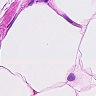
Metastatic tissue present: no